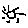
Label: sun